Question: Im beginning in my journey of learning WPF. After a few days of coding I see that whenever I resize any WPF form I get a black border on the bottom and right while resizing, like an artifact, as if the screen is too slow. When working with winforms I never noticed this.
Like so :

Is this a known problem? any simple workaround?
EDIT 1:
Seems its related to the graphics driver, I only work on laptops with weakish gfx cards, so does anyone else have this issue? (Im also using Win7 SP1)
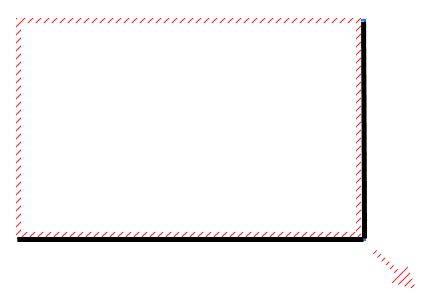
Answer: If you resize a window it has to redraw. This takes some time and also it occurs the window manager already resized your window and shows it; in that case you'll get a black border in WPF and one with the normal window background (grey, usually) in Windows Forms.
Usually all you can hope for there is that the computer is fast enough with the redraw to not show it.